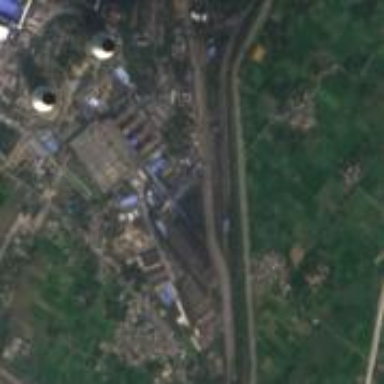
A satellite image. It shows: Industrial area with coal-powered plant.